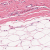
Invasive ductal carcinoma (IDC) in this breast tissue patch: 0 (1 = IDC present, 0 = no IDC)